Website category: sports
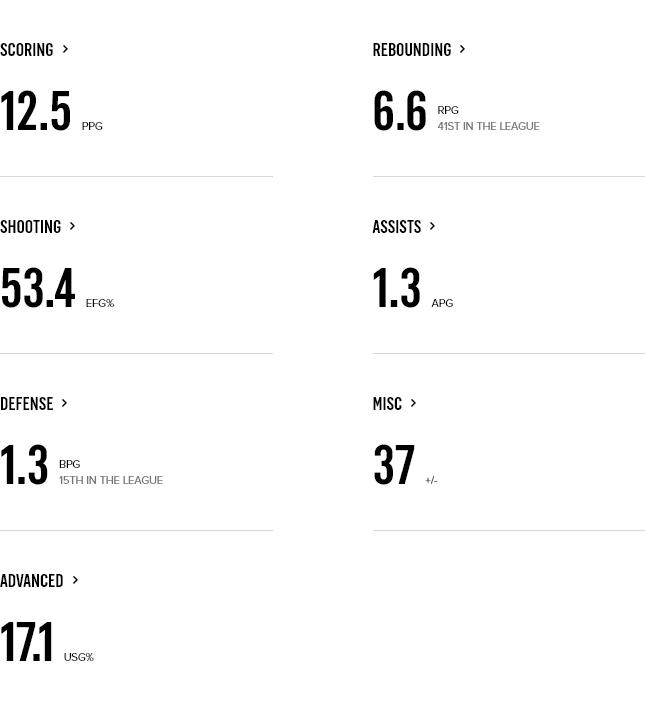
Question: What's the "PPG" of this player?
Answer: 12.5

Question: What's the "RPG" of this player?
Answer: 6.6

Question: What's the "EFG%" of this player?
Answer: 53.4

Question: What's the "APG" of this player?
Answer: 1.3

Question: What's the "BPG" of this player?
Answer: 1.3

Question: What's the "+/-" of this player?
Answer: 37

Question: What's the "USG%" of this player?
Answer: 17.1

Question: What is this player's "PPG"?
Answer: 12.5

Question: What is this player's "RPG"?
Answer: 6.6

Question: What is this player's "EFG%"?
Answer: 53.4

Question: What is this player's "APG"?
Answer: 1.3

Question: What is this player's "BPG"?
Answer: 1.3

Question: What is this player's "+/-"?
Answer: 37

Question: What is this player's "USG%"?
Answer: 17.1

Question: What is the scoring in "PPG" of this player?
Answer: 12.5

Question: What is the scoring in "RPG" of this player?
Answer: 6.6

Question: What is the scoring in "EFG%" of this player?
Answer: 53.4

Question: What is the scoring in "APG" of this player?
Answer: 1.3

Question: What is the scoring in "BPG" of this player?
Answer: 1.3

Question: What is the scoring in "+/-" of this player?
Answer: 37

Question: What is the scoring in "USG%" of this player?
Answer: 17.1

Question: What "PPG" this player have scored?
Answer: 12.5

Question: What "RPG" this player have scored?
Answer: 6.6

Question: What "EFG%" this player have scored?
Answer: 53.4

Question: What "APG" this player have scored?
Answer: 1.3

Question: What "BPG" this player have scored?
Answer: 1.3

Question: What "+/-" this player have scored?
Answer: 37

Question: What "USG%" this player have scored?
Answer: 17.1

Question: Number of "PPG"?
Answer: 12.5

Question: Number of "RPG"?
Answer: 6.6

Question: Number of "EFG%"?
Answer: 53.4

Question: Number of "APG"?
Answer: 1.3

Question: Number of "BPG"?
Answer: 1.3

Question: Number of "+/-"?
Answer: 37

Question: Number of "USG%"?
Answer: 17.1

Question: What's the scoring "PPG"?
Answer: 12.5

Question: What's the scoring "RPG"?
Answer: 6.6

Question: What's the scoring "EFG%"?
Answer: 53.4

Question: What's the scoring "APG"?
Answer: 1.3

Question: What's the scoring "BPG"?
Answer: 1.3

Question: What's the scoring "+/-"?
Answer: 37

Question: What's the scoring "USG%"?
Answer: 17.1